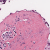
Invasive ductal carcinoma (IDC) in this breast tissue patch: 1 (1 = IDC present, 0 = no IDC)